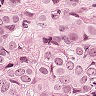
Metastatic tissue present: yes